Question: I'm trying to setup a tableview which each cell will have an Image on the left, a Label which overlays the image, and finally a label to the right of the image with long text in which I would like for it wrap to the next line if needed. My tableview row height is set at 65.
I have set the number of lines to 0 and set the line break to work wrap.

I even tried setting parameter programmatically in my CustomTableViewCell class:
'''
self.materialLabel?.numberOfLines = 0
self.materialLabel.sizeToFit()
self.materialLabel?.lineBreakMode = NSLineBreakMode.ByWordWrapping
'''
I've tried many combinations of setting constraints on my label, but it either doesn't work or affects all objects in the cell with the image and image label out of sync. The alignment constraints are not available to set.
Working with Xcode 6.3.2, Swift 1.2, and iOS 8
Thanks in Advanced!
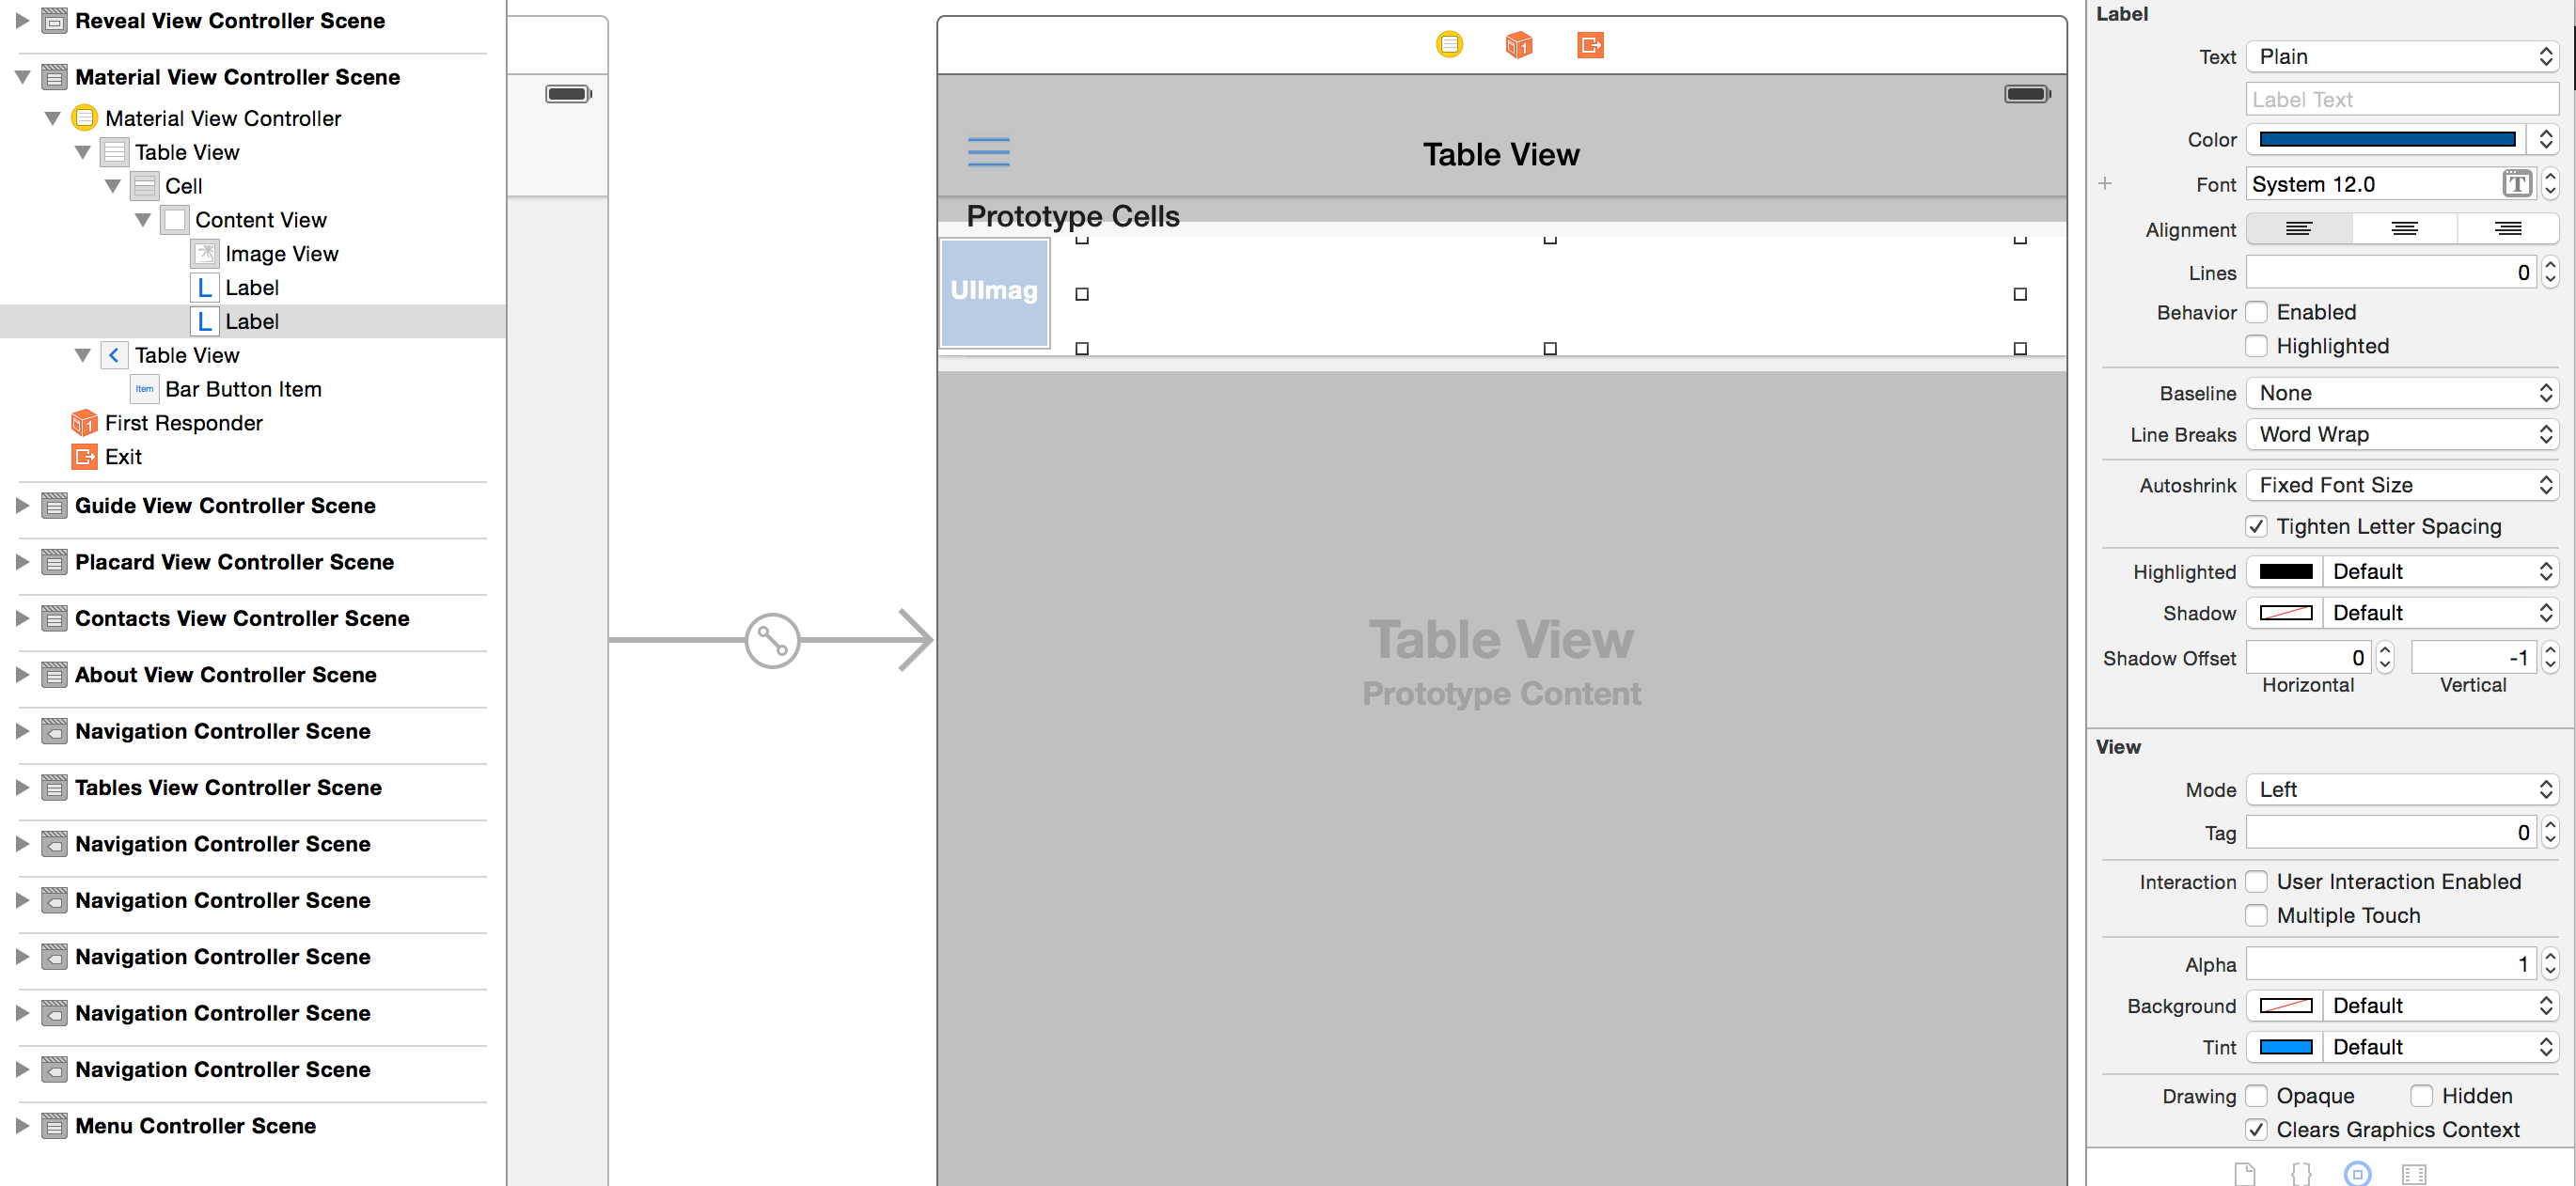
Answer: Turns out my label width was too wide. I had to anchor my imageview and the imagelabel and set the width and height before setting the constraints on my label.